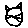
Label: cat